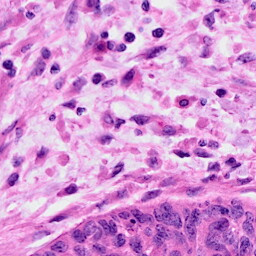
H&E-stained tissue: Cervix